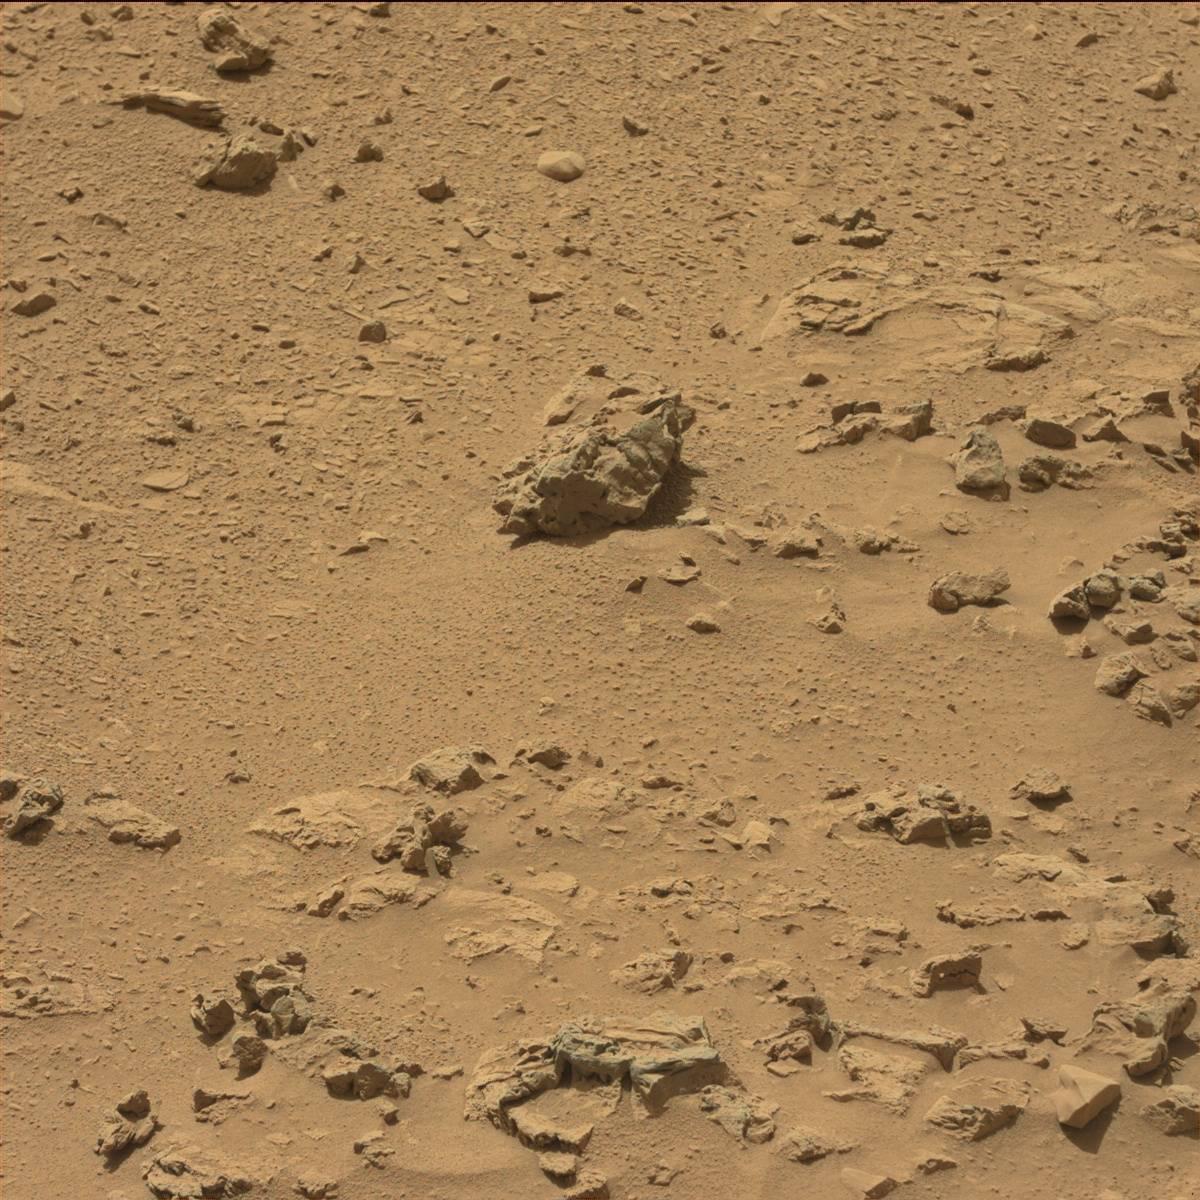
Terrain classes present: Bedrock, Sand / Soil